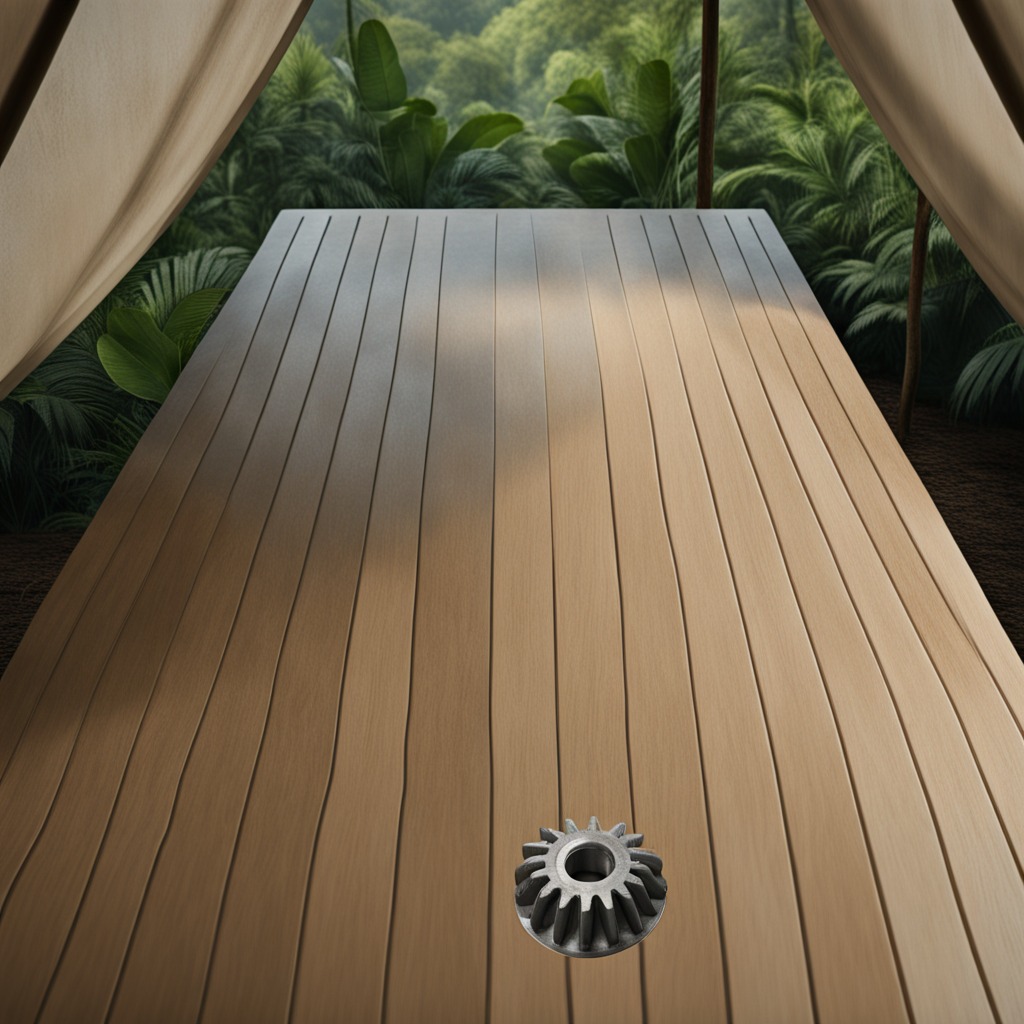
A steel gear with teeth is lying on a wooden table inside a jungle field workshop tent.